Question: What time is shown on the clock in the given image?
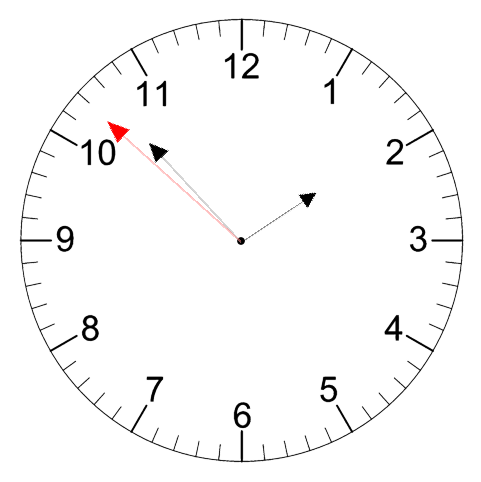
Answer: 01:52:52